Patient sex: M
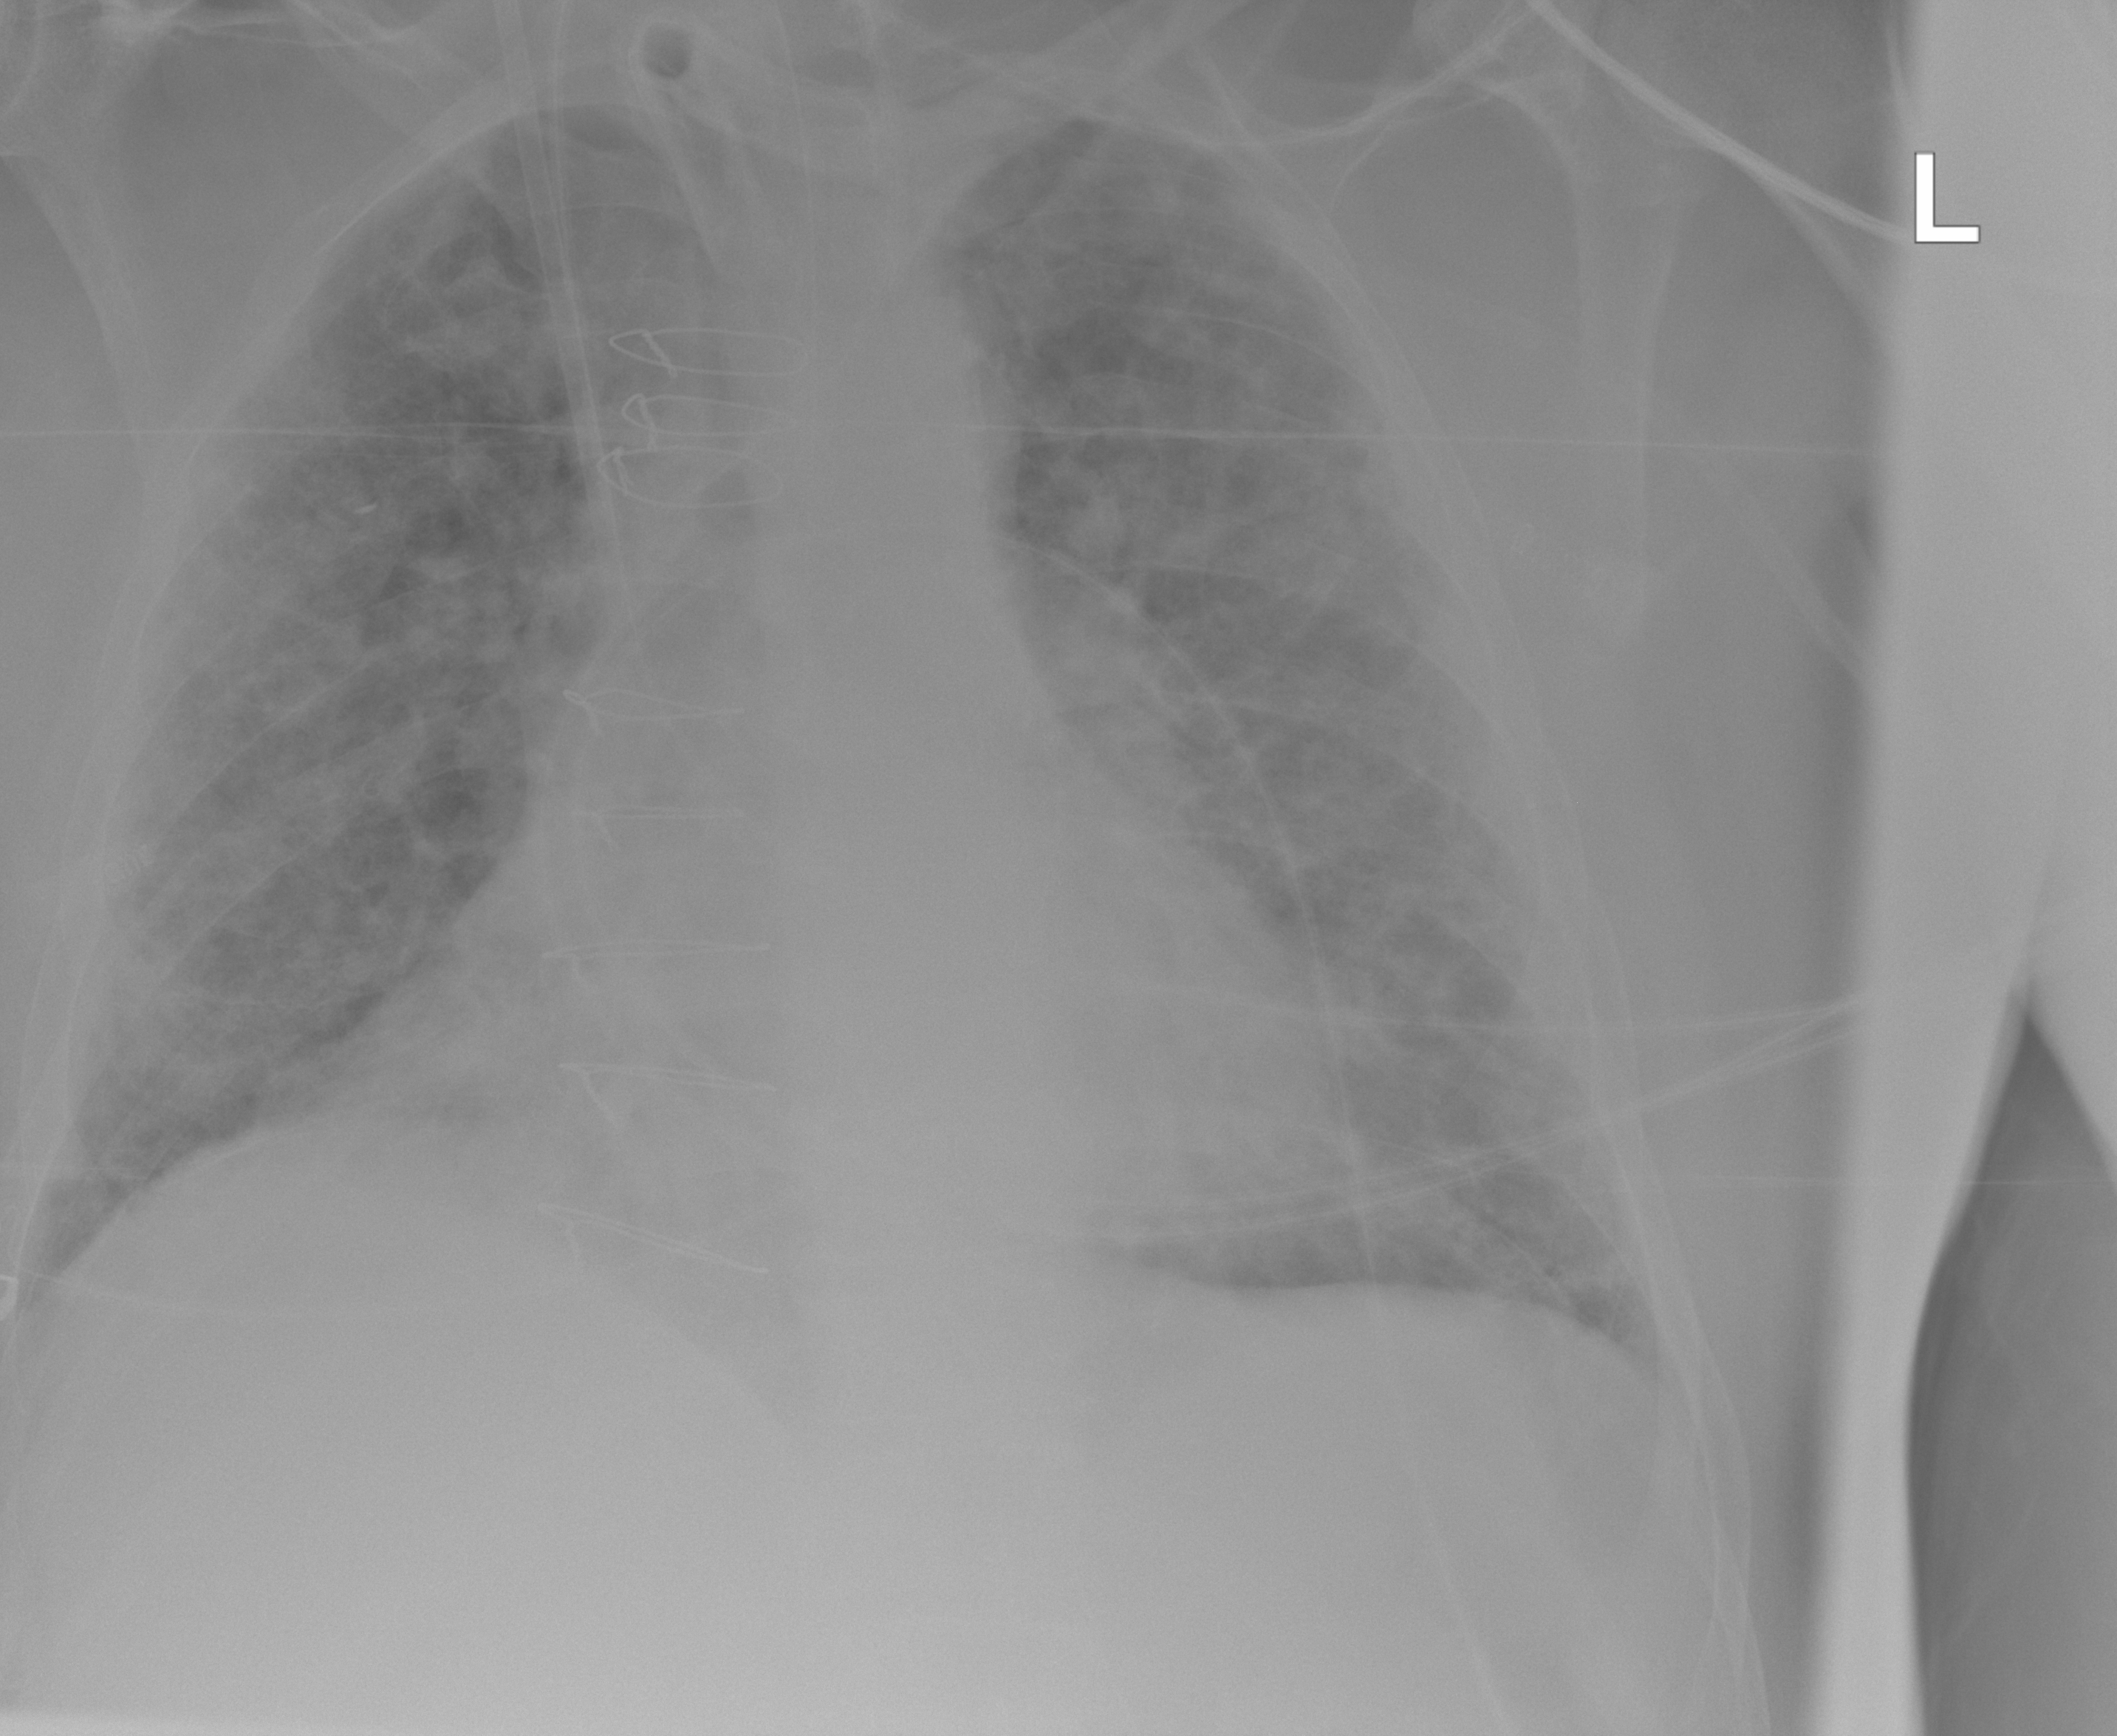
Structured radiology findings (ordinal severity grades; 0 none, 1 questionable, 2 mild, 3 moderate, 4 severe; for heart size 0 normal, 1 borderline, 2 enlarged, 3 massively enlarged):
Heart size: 1
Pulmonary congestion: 1
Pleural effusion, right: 0
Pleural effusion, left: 0
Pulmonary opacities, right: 3
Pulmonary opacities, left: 2
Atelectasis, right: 3
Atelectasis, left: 3